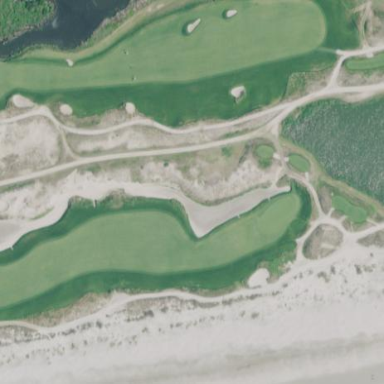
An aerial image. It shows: Golf bunker filled with natural sand.